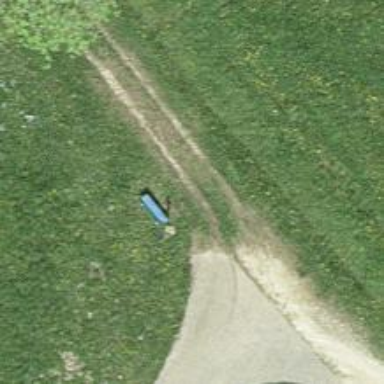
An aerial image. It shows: Bench for seating.